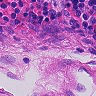
Metastatic tissue present: no